Question: I have two packages client and server:

the client package contains an interface "I_object":
'''
package client;
import java.rmi.Remote;
import java.rmi.RemoteException;
public interface I_object extends Remote {
public int Add(int a,int b) throws RemoteException;
}
'''
and a class main_client:
'''
package client;
import java.net.MalformedURLException;
import java.rmi.Naming;
import java.rmi.NotBoundException;
import java.rmi.RemoteException;
/**
*
* @author marwen
*/
public class main_client {
public static void main(String [] args) throws NotBoundException, MalformedURLException, RemoteException{
I_object obj_distant=(I_object) Naming.lookup("rmi://localhost:1000/exemple");
System.out.println(obj_distant.Add(5, 9));
}
}
'''
The server package contains a class(impl_object ) that implements the interface I_object:
'''
package server;
import java.rmi.RemoteException;
import java.rmi.server.UnicastRemoteObject;
/**
*
* @author marwen
*/
public class impl_object extends UnicastRemoteObject implements I_object {
public impl_object() throws RemoteException
{}
public int Add(int a,int b) throws RemoteException{
return a+b;
}
}
'''
and finally a main_server:
'''
package server;
import java.net.MalformedURLException;
import java.rmi.Naming;
import java.rmi.NotBoundException;
import java.rmi.RemoteException;
public class main_server {
public static void main(String [] args) throws NotBoundException, MalformedURLException, RemoteException{
impl_object obj=new impl_object();
java.rmi.registry.LocateRegistry.createRegistry(1000);
Naming.rebind("rmi://localhost:1000/exemple", obj);
System.out.println("server is running");
}
}
'''
if you noticed in the implementation of "impl_object" , i have not put an "import client.I_object;" why???????
okay , precisely, if I put an "import client.I_object;" to the client package, So the server will be "linked" to the client !!! that's the problem , When I separate the client and the server (I put the server on a remote computer and the client at home)???....
Can someone explain to me, I'm wrong?
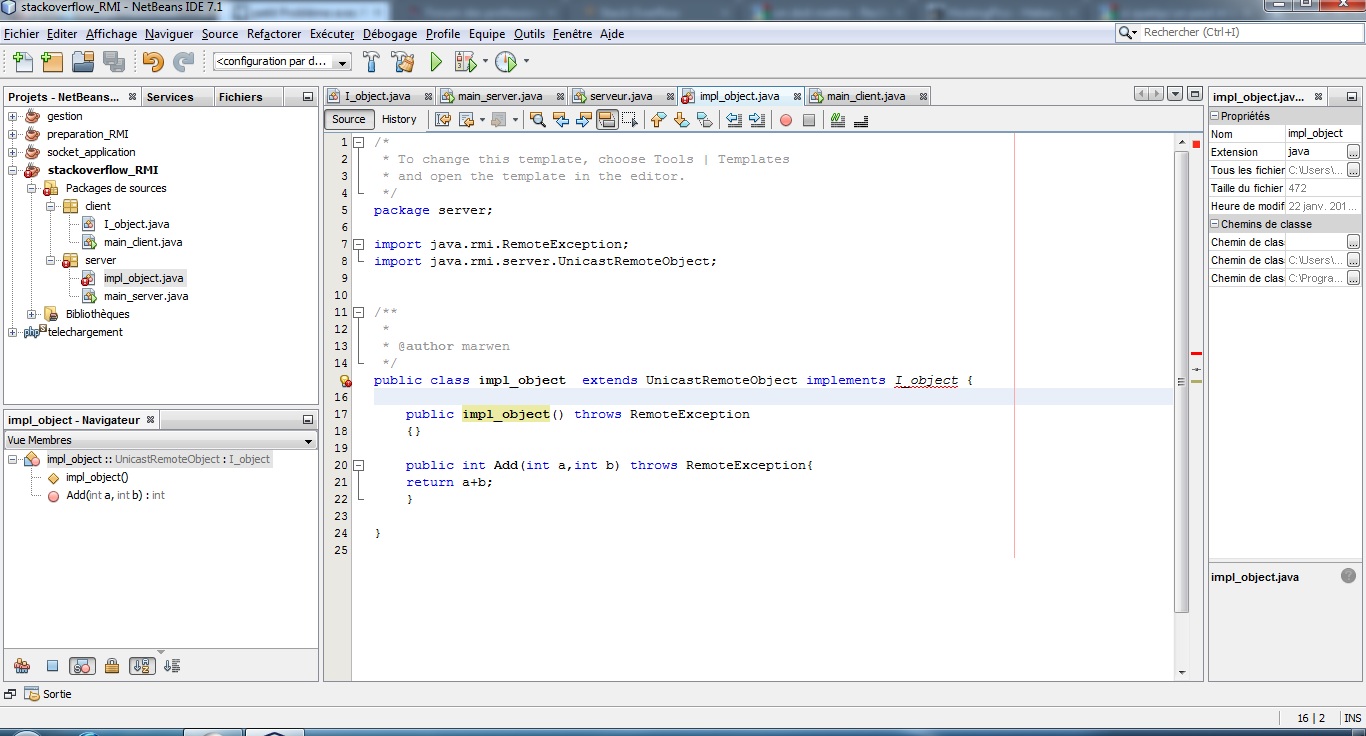
Answer: EDITED ANSWER:
You can your interface and impl class into a separate package like 'model' and then import them from this package if you like. Impl object is the object used by both server and client it doesn't bind them in this way (client only way). It's UnicastRemoteObject to be used with JRMP and they both have to be aware of this object.